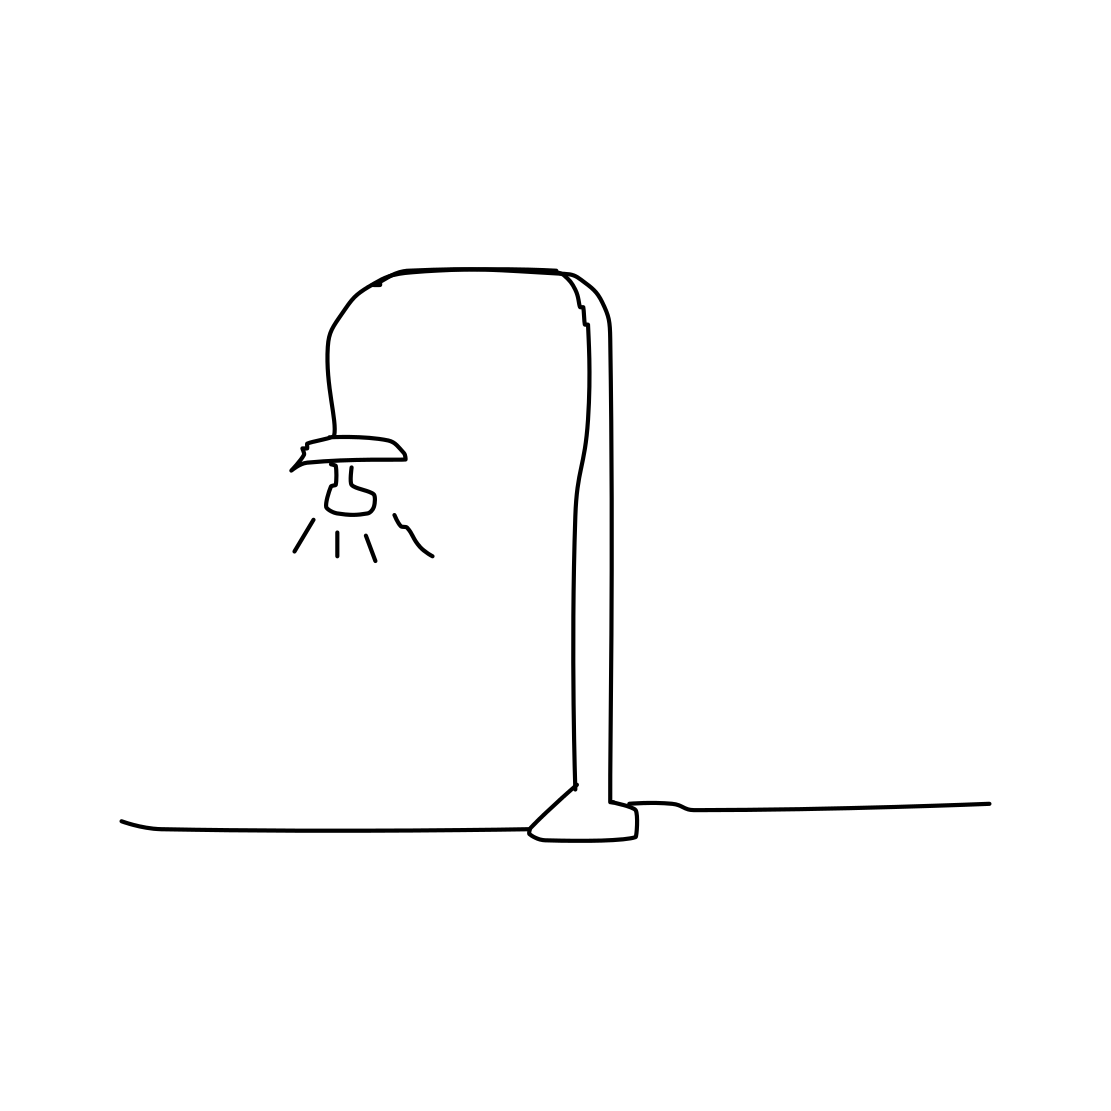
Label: streetlight